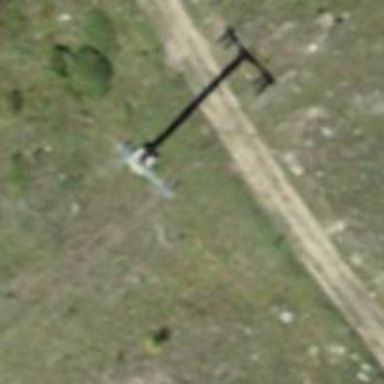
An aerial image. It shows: Pylon used for aerialway.